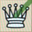
Piece: wQ